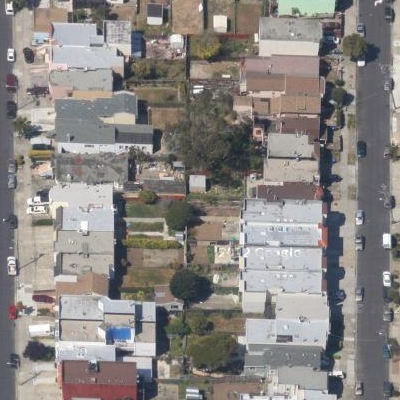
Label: Resident